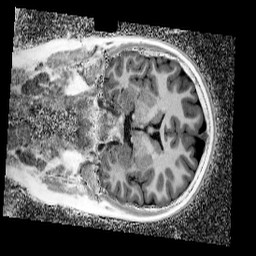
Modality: UNIT1_denoised
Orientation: coronal
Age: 10
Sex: female
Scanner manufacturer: siemens
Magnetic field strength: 3 T
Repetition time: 4 s
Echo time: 0.00299 s